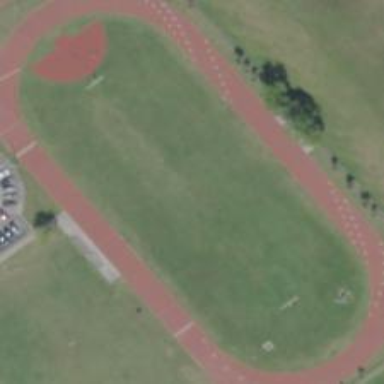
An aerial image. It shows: Track located within leisure land area.